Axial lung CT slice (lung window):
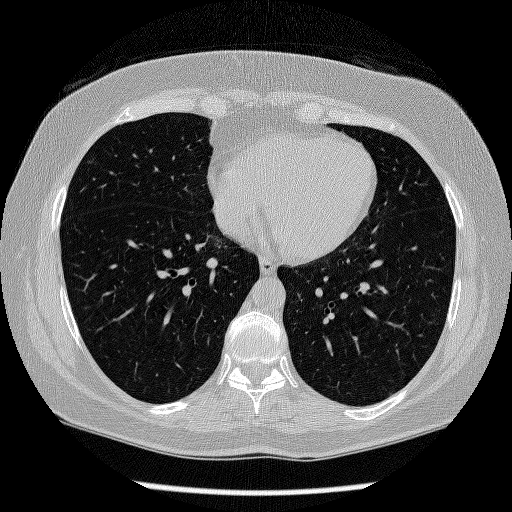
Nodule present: no